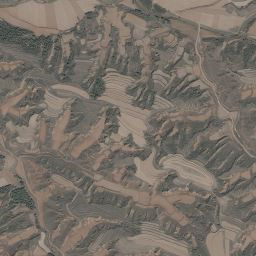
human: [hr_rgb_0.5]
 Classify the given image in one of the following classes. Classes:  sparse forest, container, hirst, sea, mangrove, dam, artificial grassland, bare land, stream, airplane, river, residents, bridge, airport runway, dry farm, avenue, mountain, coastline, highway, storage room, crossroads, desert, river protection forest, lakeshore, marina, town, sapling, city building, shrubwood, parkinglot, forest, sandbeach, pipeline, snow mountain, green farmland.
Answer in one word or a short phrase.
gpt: mountain